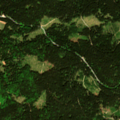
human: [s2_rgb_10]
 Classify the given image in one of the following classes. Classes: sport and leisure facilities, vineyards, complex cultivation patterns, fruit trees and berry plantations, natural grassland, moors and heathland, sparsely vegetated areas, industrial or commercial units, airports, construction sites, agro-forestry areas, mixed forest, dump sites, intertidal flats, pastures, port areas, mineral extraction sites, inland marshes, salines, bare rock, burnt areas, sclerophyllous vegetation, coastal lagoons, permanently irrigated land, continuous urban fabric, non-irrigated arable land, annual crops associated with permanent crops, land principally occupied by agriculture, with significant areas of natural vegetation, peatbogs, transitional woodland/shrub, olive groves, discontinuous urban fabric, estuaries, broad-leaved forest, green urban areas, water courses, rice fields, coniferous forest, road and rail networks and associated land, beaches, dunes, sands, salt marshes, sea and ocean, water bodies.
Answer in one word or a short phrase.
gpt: coniferous forest, transitional woodland/shrub